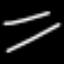
Label: line